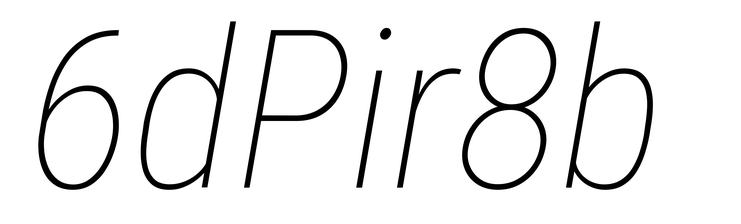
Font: Roboto-Italic_Condensed_Thin_Italic